Chest X-ray:
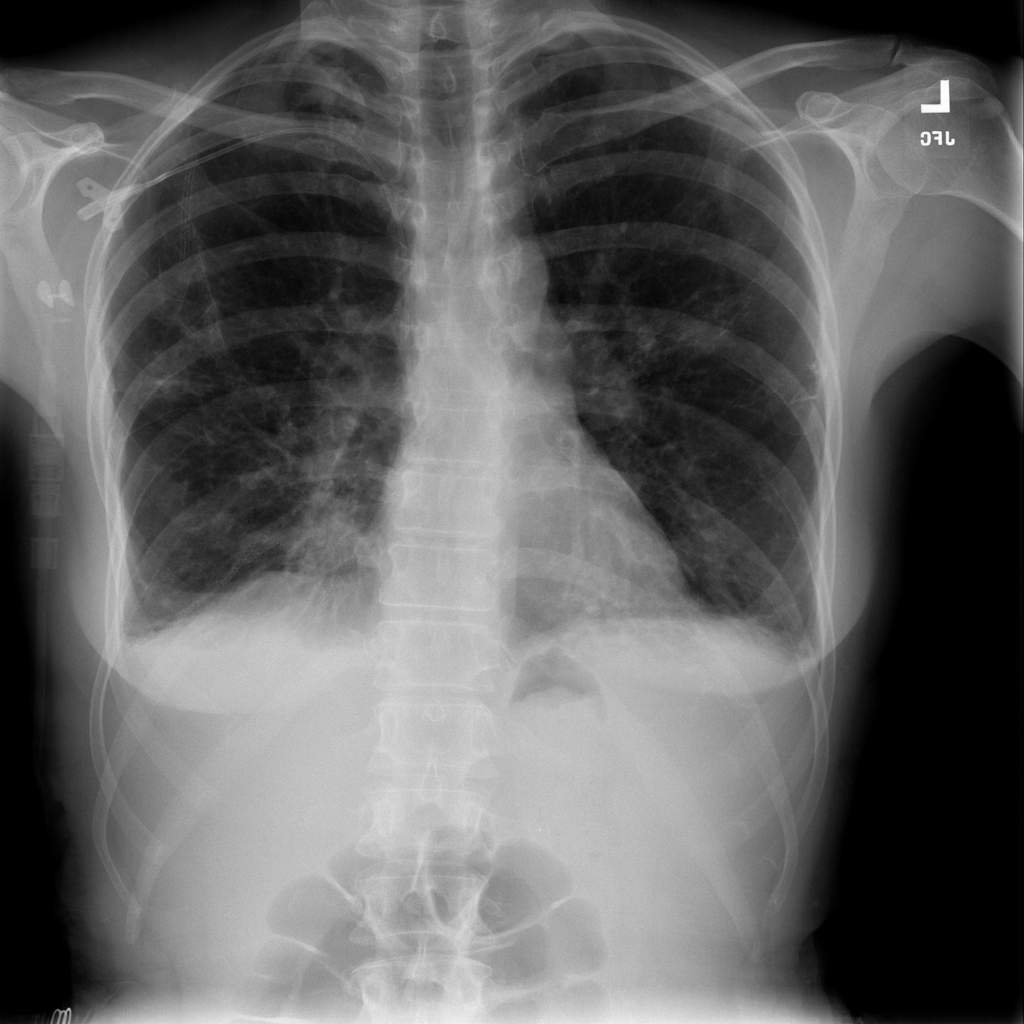
Findings: Consolidation, Calcification, Effusion, Fibrosis
No abnormal finding: no